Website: crate-barrel
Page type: customer-info-address
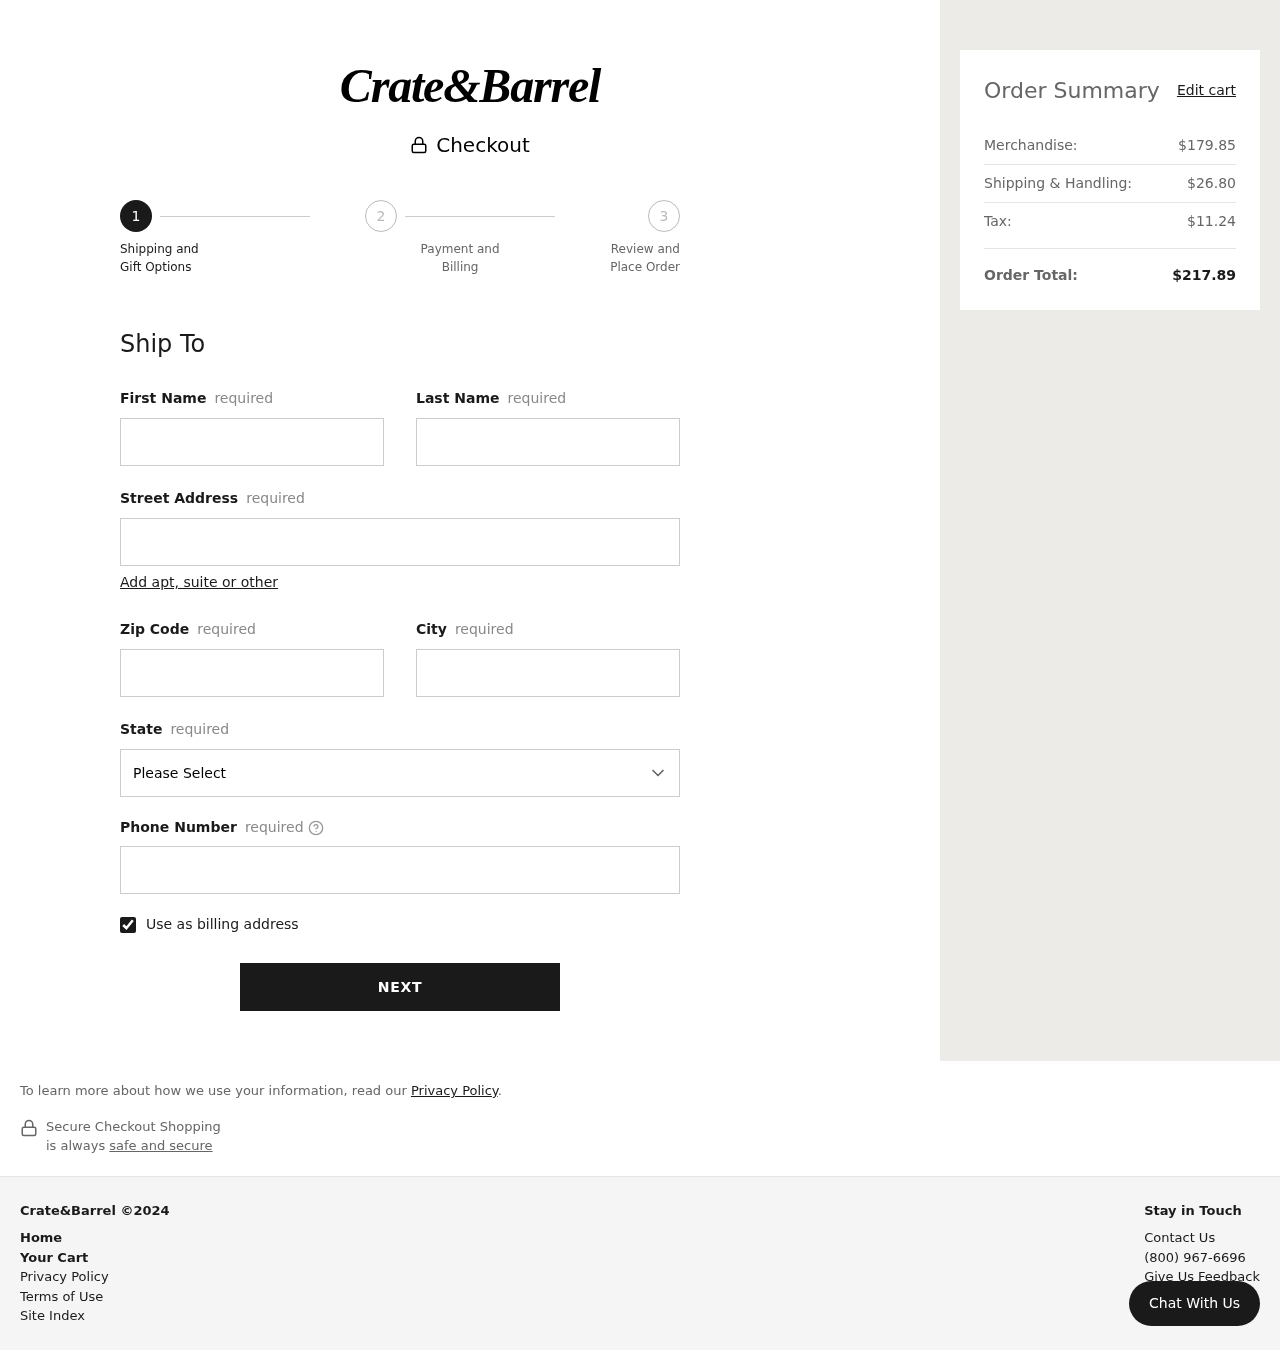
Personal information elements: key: PII_CITY
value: West Johnview
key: PII_FIRSTNAME
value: Kristin
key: PII_LASTNAME
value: Hubbard
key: PII_PHONE
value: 7842538350
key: PII_POSTCODE
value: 14433
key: PII_STATE
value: Oregon
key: PII_STREET
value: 65366 Michelle Wall
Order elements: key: ORDER_SUBTOTAL
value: $179.85
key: ORDER_SHIPPING_COST
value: $26.80
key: ORDER_TAX
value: $11.24
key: ORDER_TOTAL
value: $217.89